Chest X-ray. View position: PA
Patient age: 64
Patient sex: F
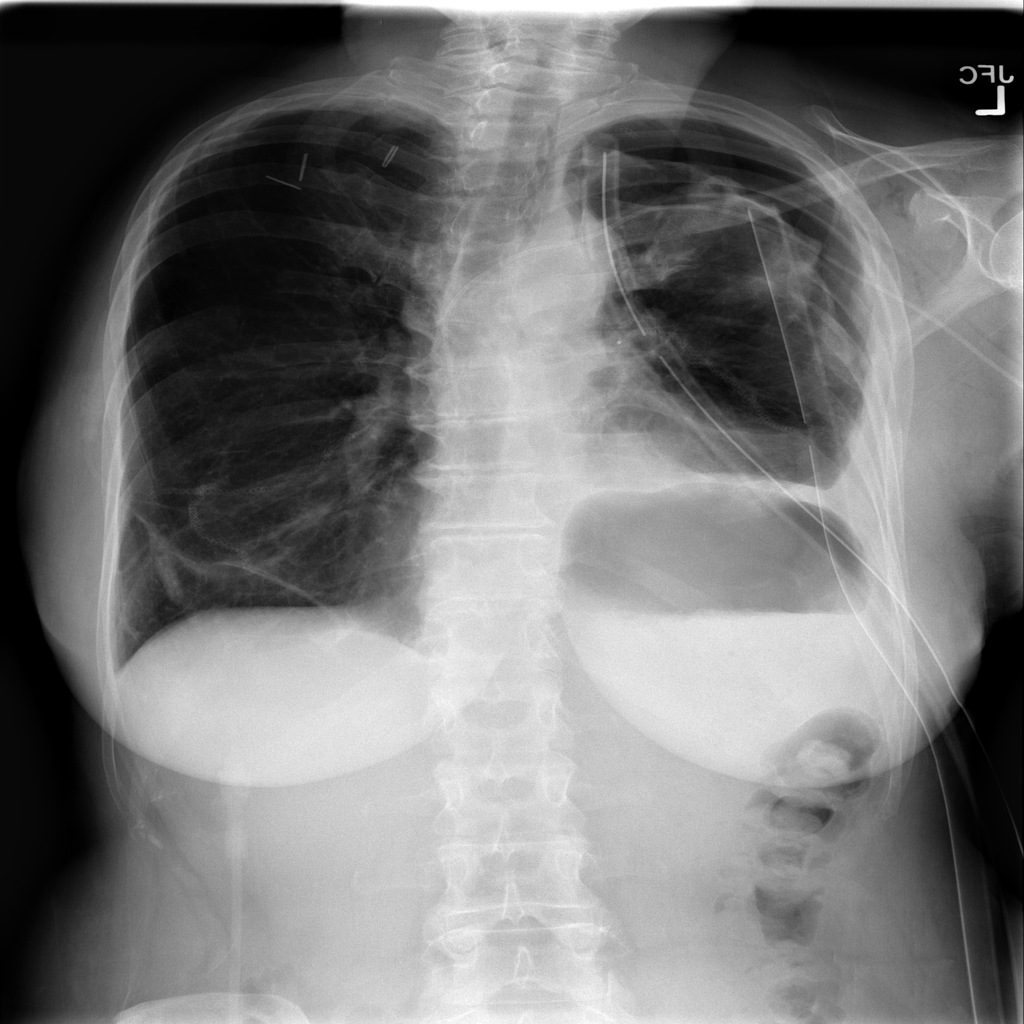
Finding: Pneumothorax